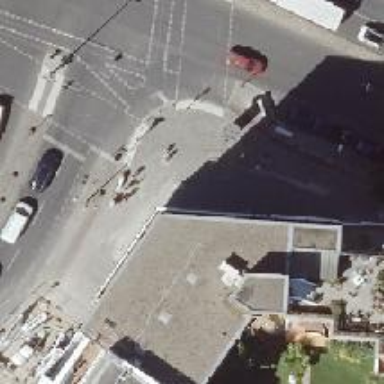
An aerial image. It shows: Sidewalk along the footway.